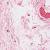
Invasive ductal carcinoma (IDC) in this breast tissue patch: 0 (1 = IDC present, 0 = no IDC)